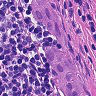
Metastatic tissue present: yes